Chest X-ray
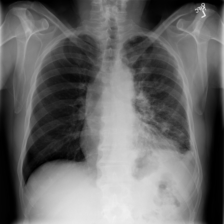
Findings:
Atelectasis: negative
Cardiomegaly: negative
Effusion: positive
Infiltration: negative
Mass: negative
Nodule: positive
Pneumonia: negative
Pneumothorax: negative
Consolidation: negative
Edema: negative
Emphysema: negative
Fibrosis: negative
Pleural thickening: positive
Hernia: negative